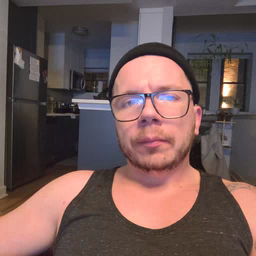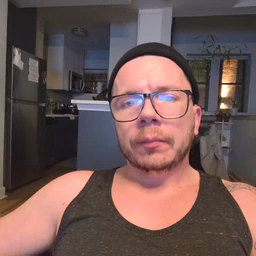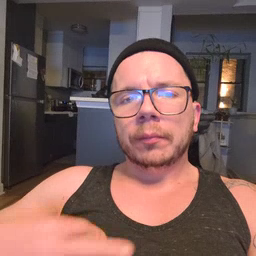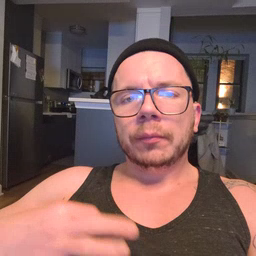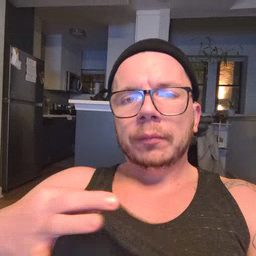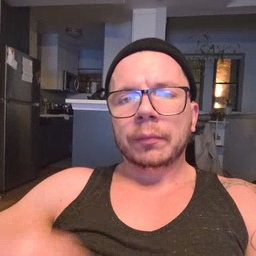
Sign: shirt